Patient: sex M, age 57
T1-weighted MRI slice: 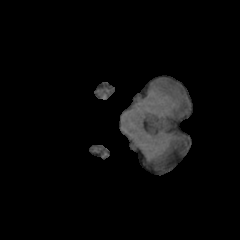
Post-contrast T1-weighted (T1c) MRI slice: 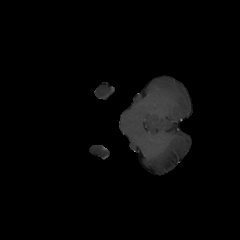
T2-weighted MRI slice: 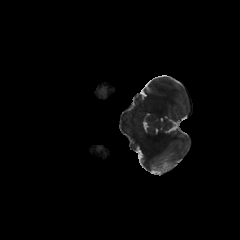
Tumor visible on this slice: no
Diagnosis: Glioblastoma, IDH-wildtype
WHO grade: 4